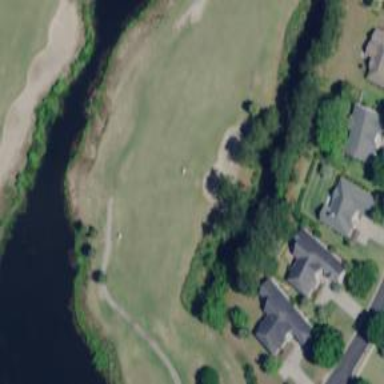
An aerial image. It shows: Golf hole.